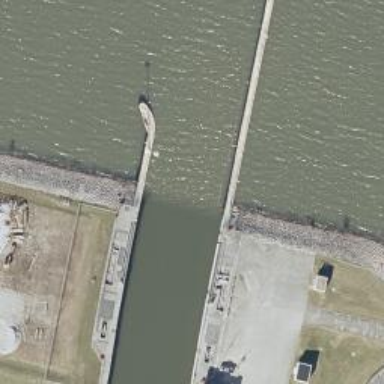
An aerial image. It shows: Breakwater structure.